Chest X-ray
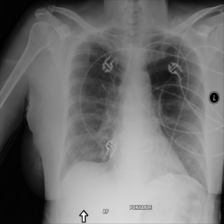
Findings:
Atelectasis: negative
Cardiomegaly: negative
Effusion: negative
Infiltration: negative
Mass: negative
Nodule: negative
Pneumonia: negative
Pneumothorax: negative
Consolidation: negative
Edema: negative
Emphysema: negative
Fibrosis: negative
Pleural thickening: negative
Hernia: negative